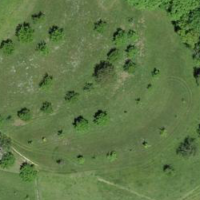
EUNIS habitat code: 25
Species observed at this site:
Lapsana communis